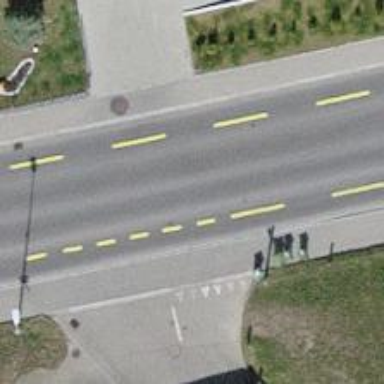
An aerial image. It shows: Primary highway with asphalt surface and designated cycle lane.